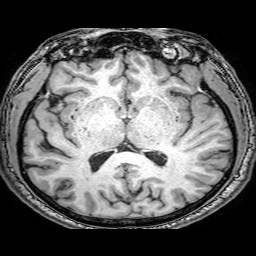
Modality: T1w
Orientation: coronal
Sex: male
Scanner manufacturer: philips
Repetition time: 0.008137 s
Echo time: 0.00374 s